九年级 · 度量几何学
(本题9分)(2022-浙江绍兴$cdot$九年级期末)如图,已知$odotO$是等腰$triangleABC$的外接圆,且$AB=AC$,点$D$是$AB$上一点,连结$BD$并延长至点$E$,连结$AD,CD$.(1)求证：$DA$平分$angleEDC$.(2)若$angleEDA=72^{circ}$,求$BC$的度数.
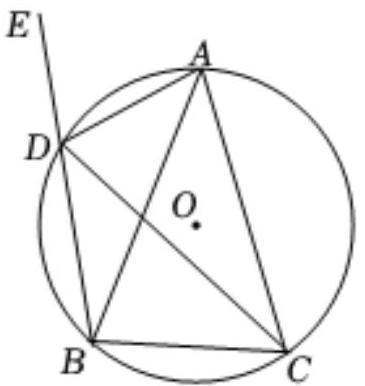
答案: (1)见解析$(2)72^{circ}$
解析: 【分析】（1）由圆的内接四边形的性质可知$angleADB+angleACB=180^{circ}$,即可证明$angleACB=$$angleADE$.再由等腰三角形的性质可知$angleABC=angleACB$.根据圆周角定理又可推出$angleABC$$=angleADC，$从而即可得出$angleADC=angleADE，$即$AD$平分$angleEDC$;（2）根据（1）得出$angleADE=angleACB=angleABC=72^{circ}$,再由三角形内角和定理即可求出$angleBAC$的大小,最后根据圆周角定理即可求出$angleBOC$的大小,即$BC$的度数.(1)$because$四边形$ABCD$内接于$odotO$,$thereforeangleADB+angleACB=180^{circ}$$becauseangleADB+angleADE=180^{circ}$,$thereforeangleACB=angleADE$.$becauseAB=AC$$thereforeangleABC=angleACB$又$becauseangleABC=angleADC$,$thereforeangleADC=angleADE$，即$DA$平分$angleEDC$;(2)由（1）得$angleADE=angleACB=angleABC=72^{circ}$,$thereforeangleBAC=180^{circ}-angleACB-angleABC=36^{circ}$,$thereforeangleBOC=2angleBAC=72^{circ}$,$thereforeBC$的度数为$72^{circ}$.【点睛】本题考查圆的内接四边形的性质，等腰三角形的性质，圆周角定理，角平分线的定义以及三角形内角和定理.利用数形结合的思想是解题的关键.